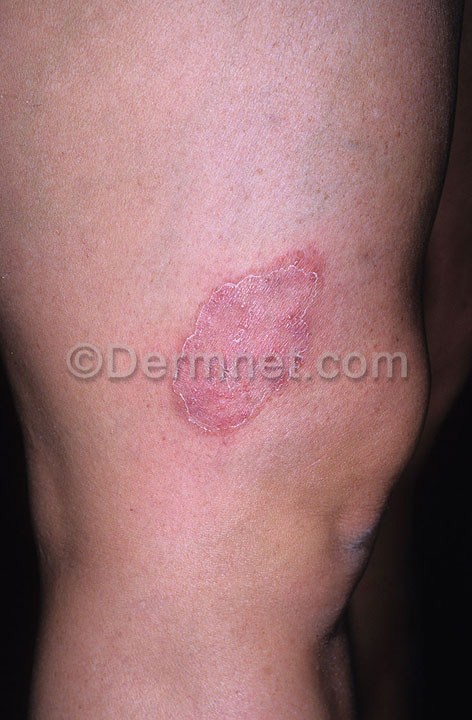
Disease: Tinea Ringworm Candidiasis and other Fungal Infections